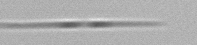
Label: Pseudo-nitzschia